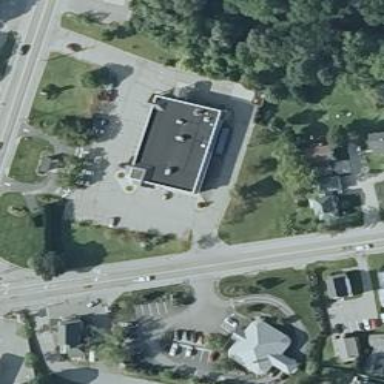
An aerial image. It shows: Pharmacy providing healthcare services.